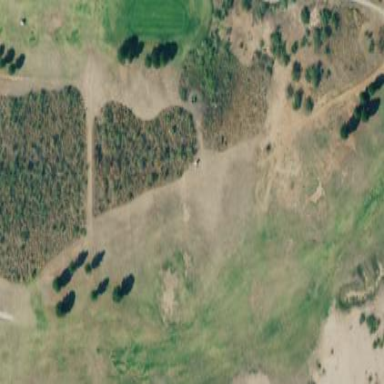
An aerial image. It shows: Grassy area designated as golf fairway.